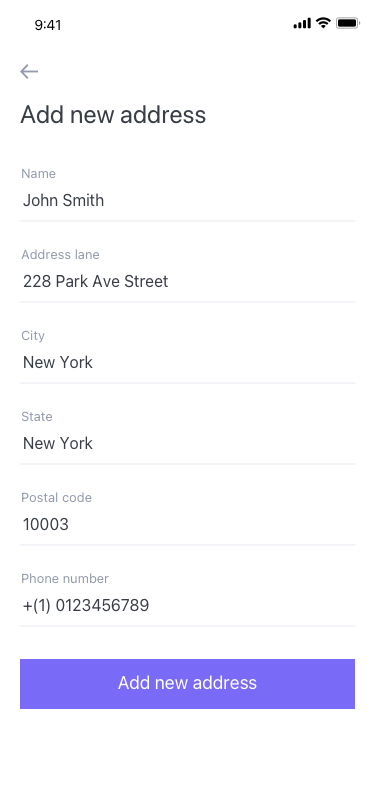
Text in this UI design:
Add new address